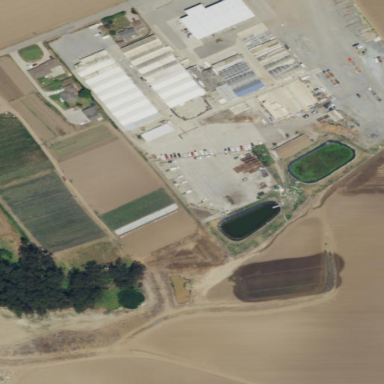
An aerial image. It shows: Farmyard area.